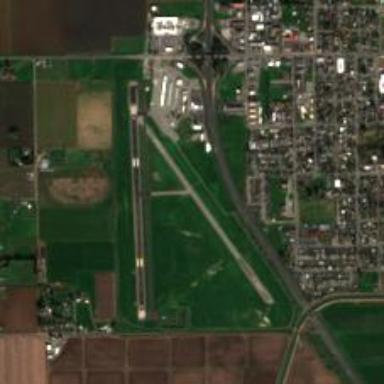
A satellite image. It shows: Runway at airport.